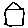
Label: house